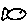
Label: fish